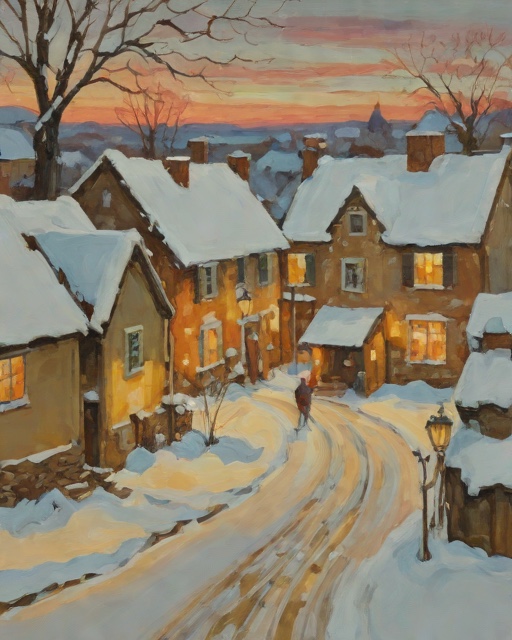
Category: Winter